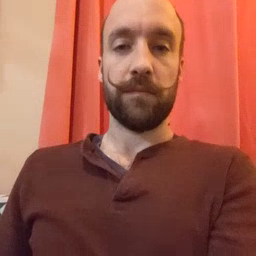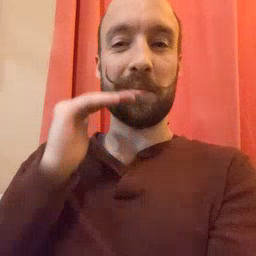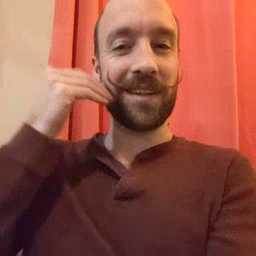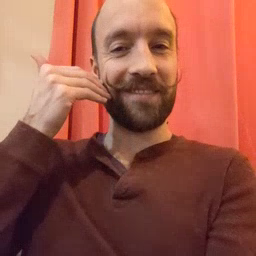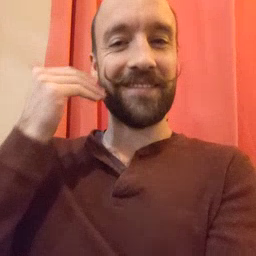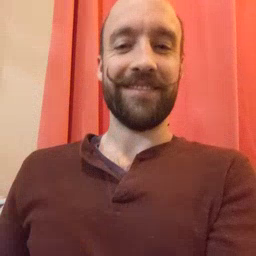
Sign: smile